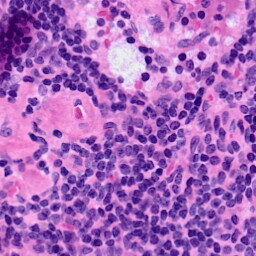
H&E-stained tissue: LymphNode